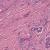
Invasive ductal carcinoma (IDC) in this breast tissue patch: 1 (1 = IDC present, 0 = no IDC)